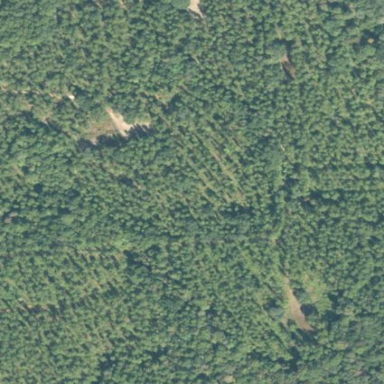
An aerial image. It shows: Forest dominated by needle-leaved trees.